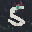
Label: 5